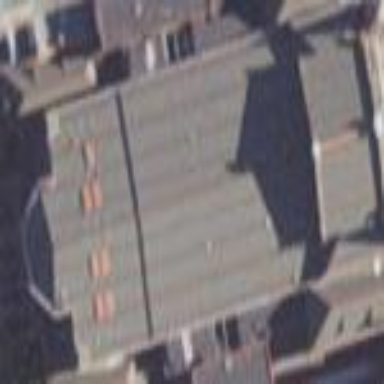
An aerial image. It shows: Building with gabled roof made of roof tiles.